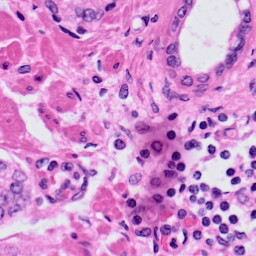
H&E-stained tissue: Prostate